Interaction volume radius: 5 \u00c5
Interaction volume height: 25 \u00c5
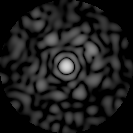
Disorder parameter: 0.8399